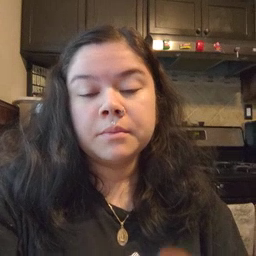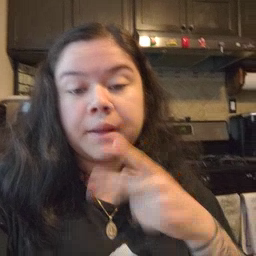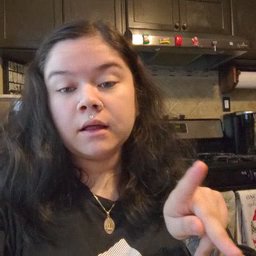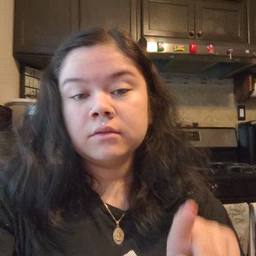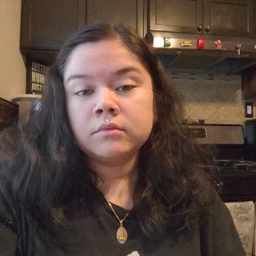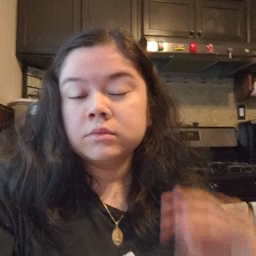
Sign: pen